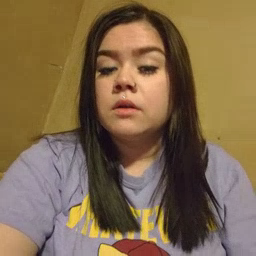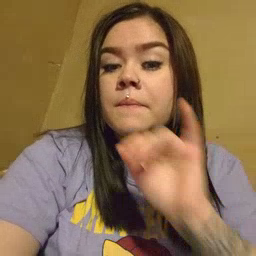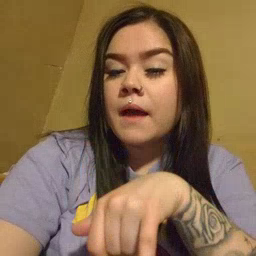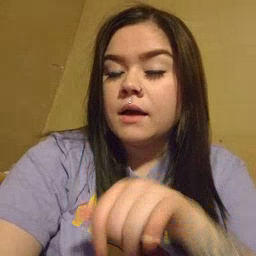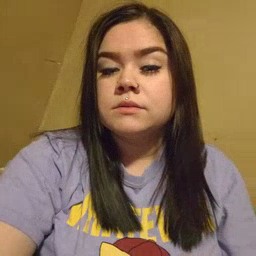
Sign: that